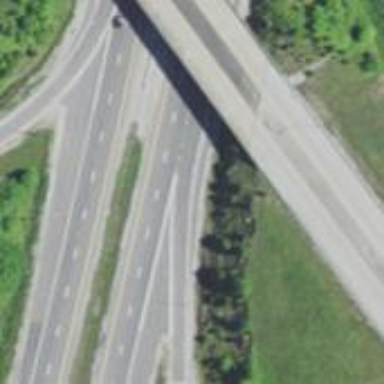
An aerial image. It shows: Primary highway crossing over bridge.